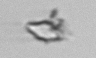
Label: detritus_transparent